Question: I have an html page that I want to print. This page has a css formatting to it. When I go to print it out in Firefox, the print preview and the printed version has my data overlapping each other on the page breaks. I am not currently controlling page breaks in my css.
Here is a screen shot of the print preview in firefox. Notice the overlapping!

Not sure why this is happening or how to resolve. Has anyone seen this problem before?
Thanks for the help
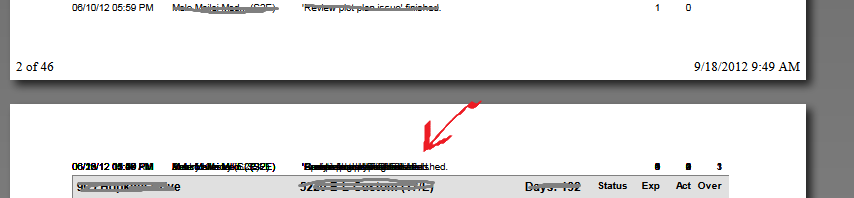
Answer: Finally found the issue, and wanted to post it in case some one else runs across the same thing.
In my css I had
'''
overflow: auto;
'''
I totally forgot I even had this in there so changing it to
'''
overflow: visible;
'''
that fixed the printing issue.
Hope this will help someone!